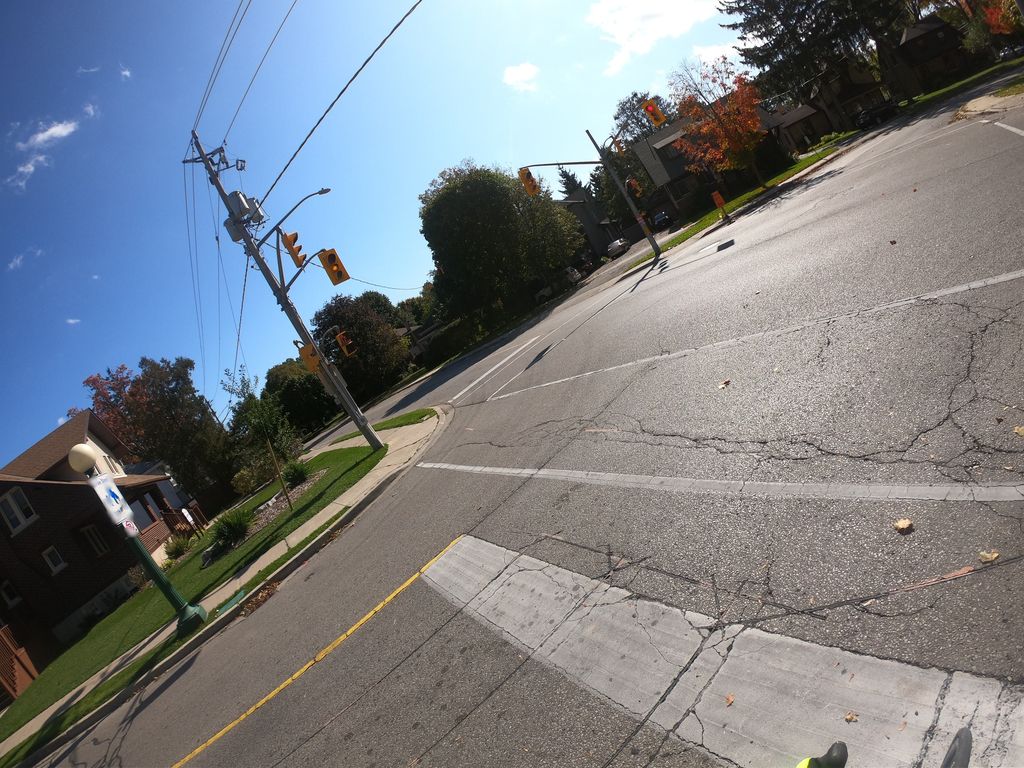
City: kitchener-waterloo